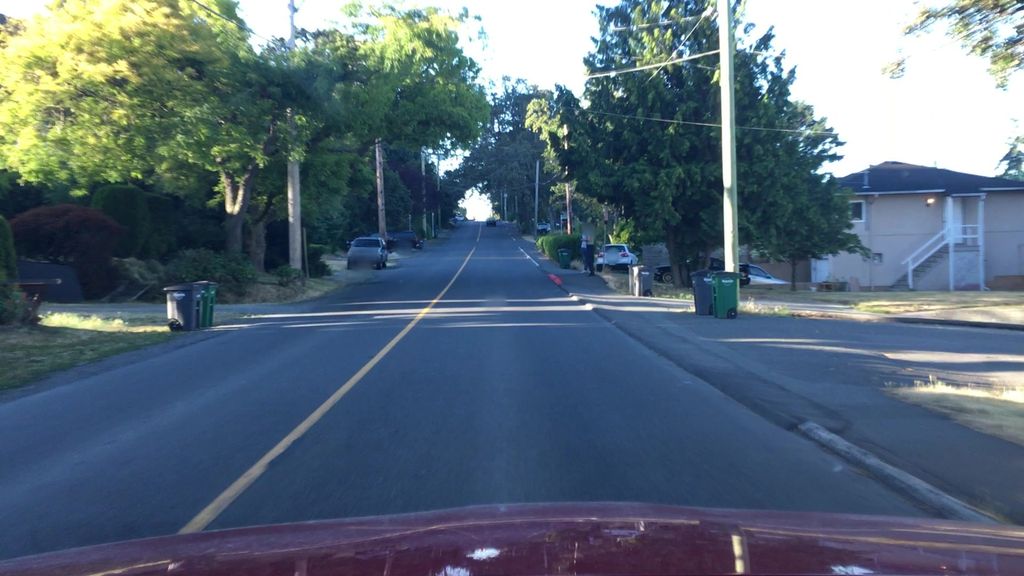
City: victoria